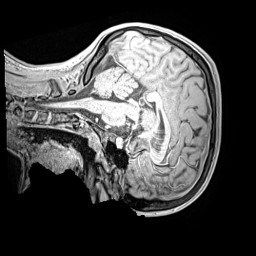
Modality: MP2RAGE
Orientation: sagittal
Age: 13
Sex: female
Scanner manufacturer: siemens
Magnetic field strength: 3 T
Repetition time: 4 s
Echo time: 0.00299 s